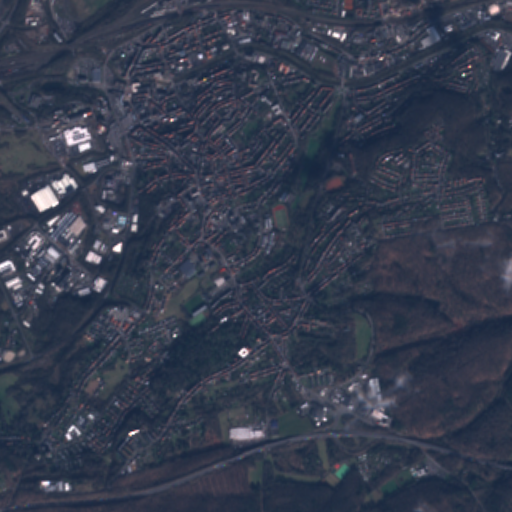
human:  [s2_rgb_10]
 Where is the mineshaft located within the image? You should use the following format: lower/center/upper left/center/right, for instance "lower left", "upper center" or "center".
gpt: The mineshaft is located in the center left of the image.
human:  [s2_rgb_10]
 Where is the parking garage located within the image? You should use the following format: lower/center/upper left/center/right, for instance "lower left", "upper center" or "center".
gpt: The parking garage is located in the upper left of the image.
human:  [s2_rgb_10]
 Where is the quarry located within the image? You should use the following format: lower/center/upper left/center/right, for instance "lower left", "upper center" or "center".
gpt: The quarry is located in the lower left of the image.
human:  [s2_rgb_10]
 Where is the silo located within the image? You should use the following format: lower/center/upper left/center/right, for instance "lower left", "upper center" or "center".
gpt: The silo is located in the center left of the image.
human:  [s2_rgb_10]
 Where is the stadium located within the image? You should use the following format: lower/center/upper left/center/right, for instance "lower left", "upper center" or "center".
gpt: The stadium is located in the center right of the image.
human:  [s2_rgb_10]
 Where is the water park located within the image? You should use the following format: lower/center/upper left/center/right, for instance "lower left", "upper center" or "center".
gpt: The water park is located in the lower right of the image.
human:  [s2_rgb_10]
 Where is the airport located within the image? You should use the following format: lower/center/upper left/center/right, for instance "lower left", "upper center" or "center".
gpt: There is no airport in the image.